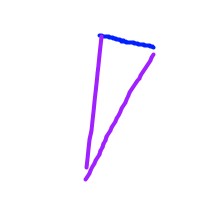
Shape: triangle